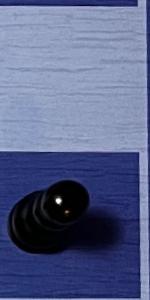
Label: Pawn_Black